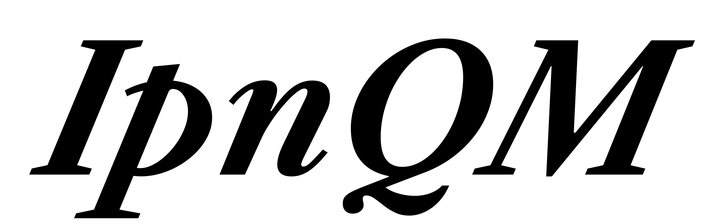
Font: LibreCaslonText-Italic_Bold_Italic